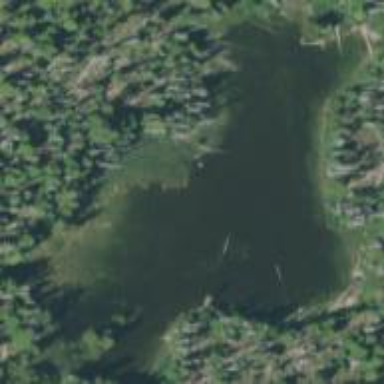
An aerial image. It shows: Lake with natural water.